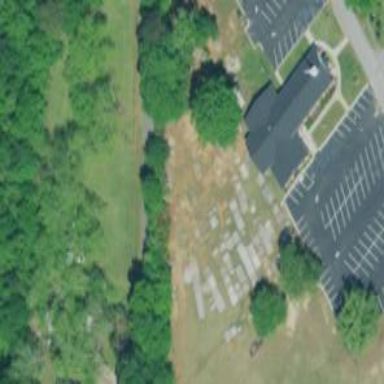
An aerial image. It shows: Grave yard.